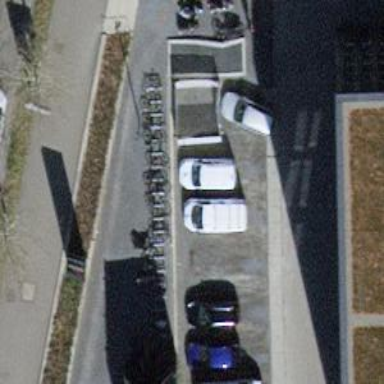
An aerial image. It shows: Bicycle parking area with stands available.